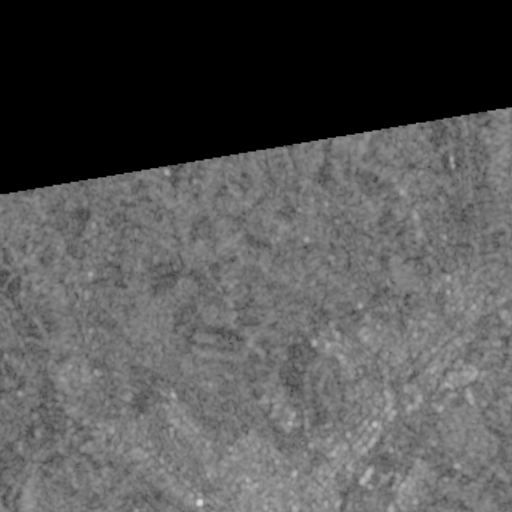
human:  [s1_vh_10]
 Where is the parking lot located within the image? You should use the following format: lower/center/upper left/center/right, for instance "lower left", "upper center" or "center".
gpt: The parking lot is located in the lower right of the image.
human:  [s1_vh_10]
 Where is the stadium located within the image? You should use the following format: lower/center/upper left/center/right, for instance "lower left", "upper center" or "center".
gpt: The stadium is located in the lower right of the image.
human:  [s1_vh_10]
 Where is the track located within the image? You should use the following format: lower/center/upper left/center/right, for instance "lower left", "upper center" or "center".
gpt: The track is located in the lower right of the image.
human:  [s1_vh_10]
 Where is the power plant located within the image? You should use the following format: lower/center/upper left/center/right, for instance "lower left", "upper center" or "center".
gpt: There is no power plant in the image.

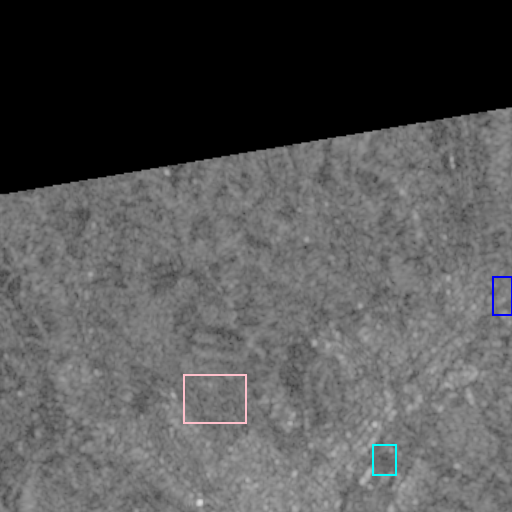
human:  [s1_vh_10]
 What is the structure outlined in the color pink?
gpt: The structure outlined in pink is a park.
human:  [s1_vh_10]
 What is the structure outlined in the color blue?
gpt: The structure outlined in blue is a parking lot.
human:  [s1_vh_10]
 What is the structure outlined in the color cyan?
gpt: The structure outlined in cyan is a stadium.
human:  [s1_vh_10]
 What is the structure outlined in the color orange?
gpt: There is no orange outline.